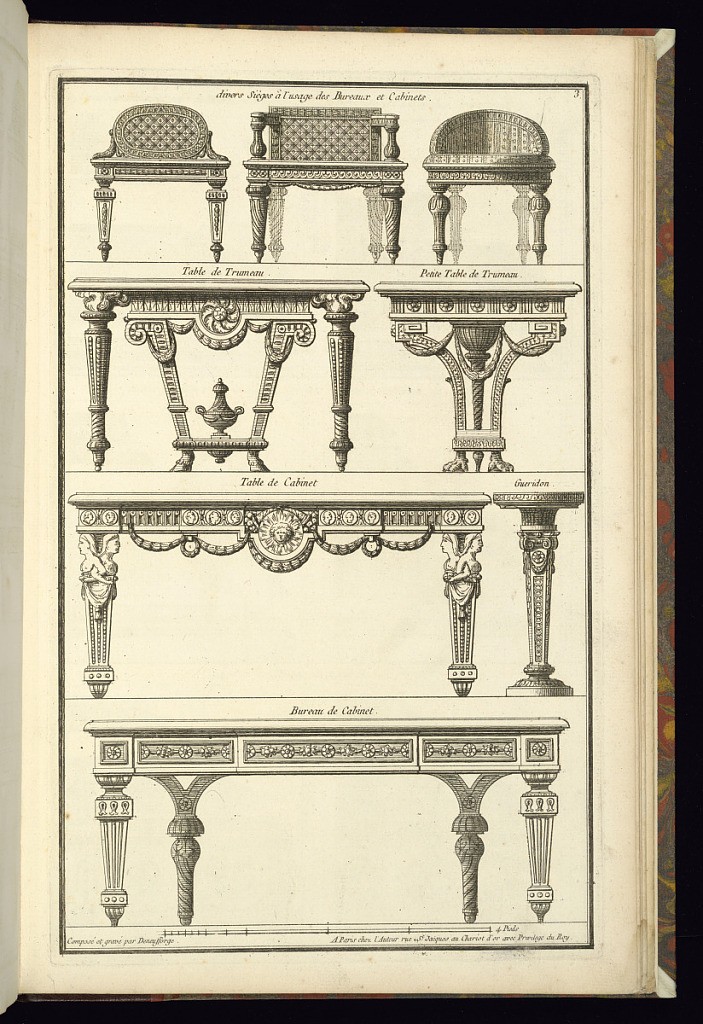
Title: Designs for Chairs and Tables
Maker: Jean-François de Neufforge, Flemish, 1714–1791
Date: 1768
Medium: Engraving on paper
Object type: Print
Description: Designs for chairs and tables decorated with ornament motifs including spiral fluting, wave pattern, rosettes, scrolls, terms. The plate is signed and numbered.